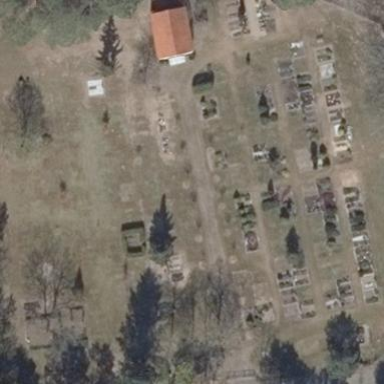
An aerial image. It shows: Cemetery.